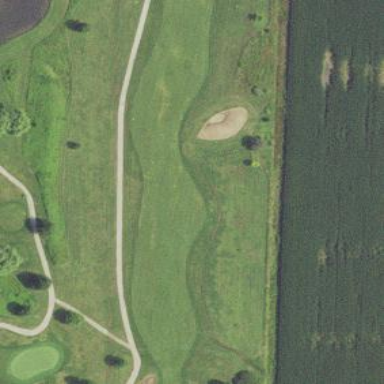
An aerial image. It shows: Golf fairway in the image.